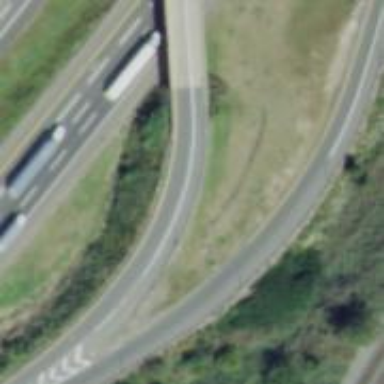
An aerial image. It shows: Motorway link.